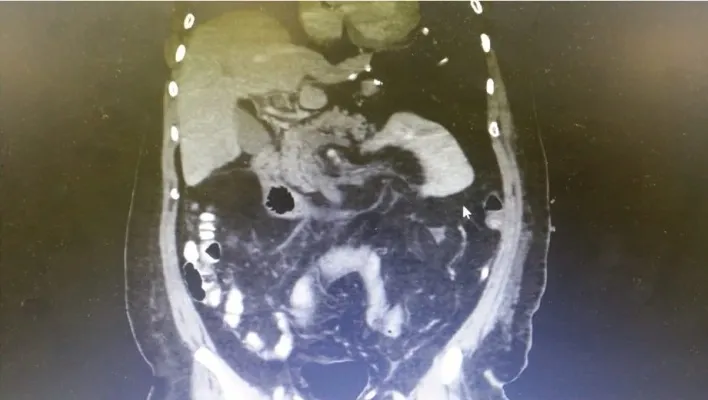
Computed tomography (CT) of the abdomen showing portal vein thrombosis without evidence of small bowel ischemia.
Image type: radiology (ct)